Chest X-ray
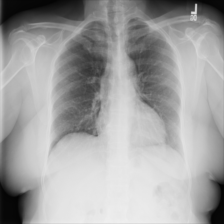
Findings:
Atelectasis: negative
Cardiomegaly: negative
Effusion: negative
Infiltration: positive
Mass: negative
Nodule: negative
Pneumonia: negative
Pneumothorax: negative
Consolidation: negative
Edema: negative
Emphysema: negative
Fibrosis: negative
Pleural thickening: negative
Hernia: negative